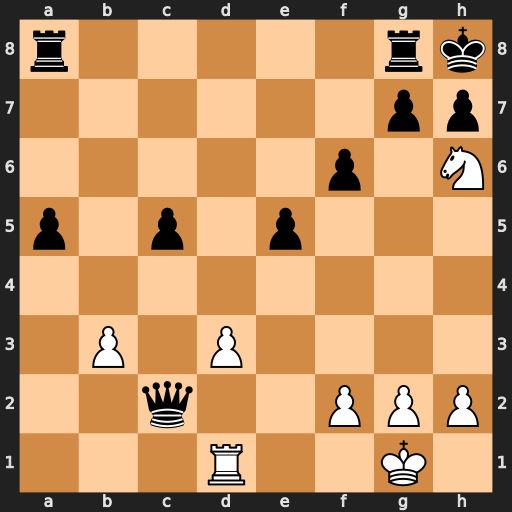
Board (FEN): r5rk/6pp/5p1N/p1p1p3/8/1P1P4/2q2PPP/3R2K1
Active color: w
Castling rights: -
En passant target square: -
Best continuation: Nf7#